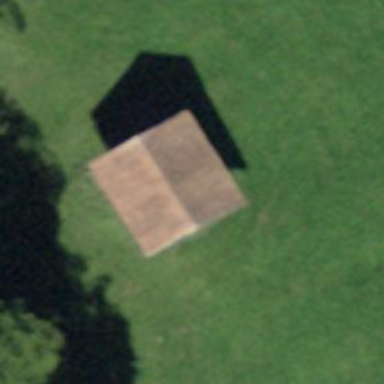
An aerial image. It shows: Barn.